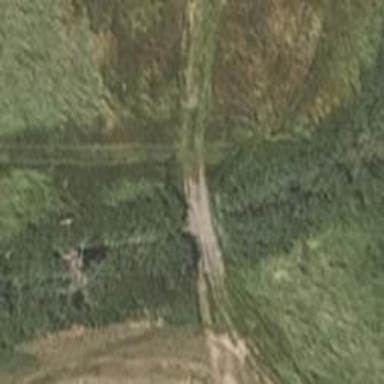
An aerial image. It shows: Grass track road with ford crossing.